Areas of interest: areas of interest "Yicheng·Yunjing Badminton Court"
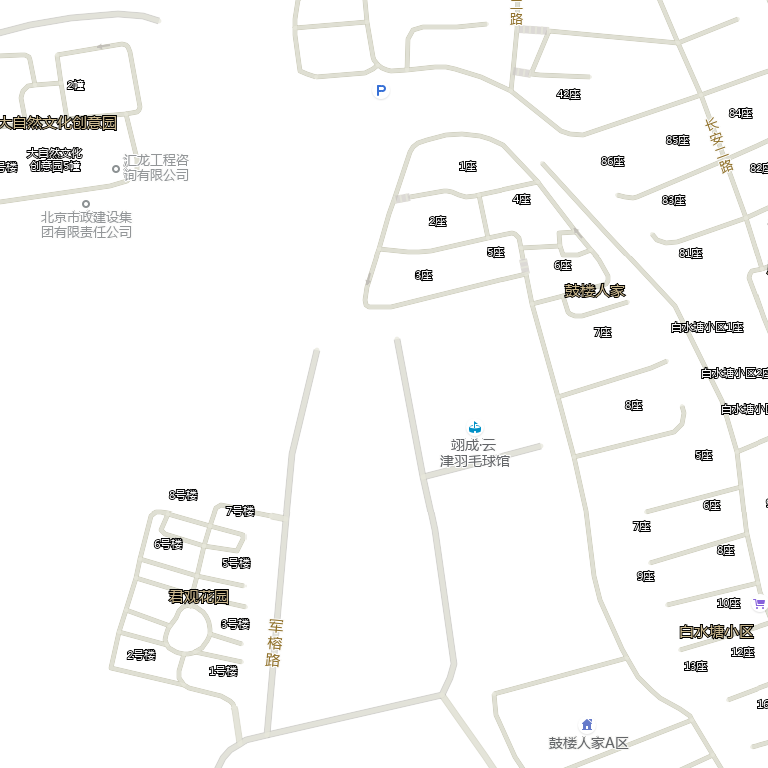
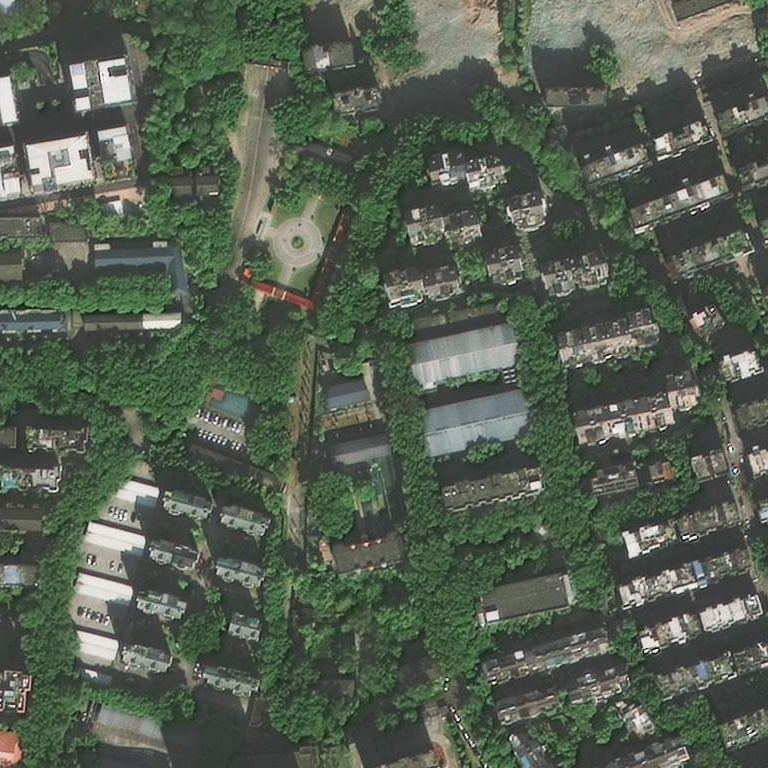